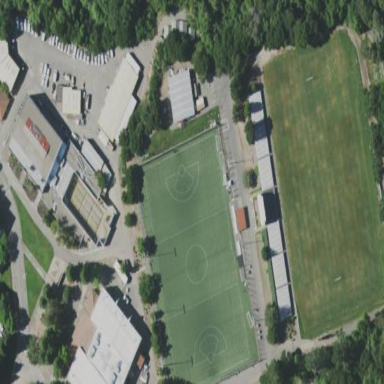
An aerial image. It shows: Pitch for leisure activities.